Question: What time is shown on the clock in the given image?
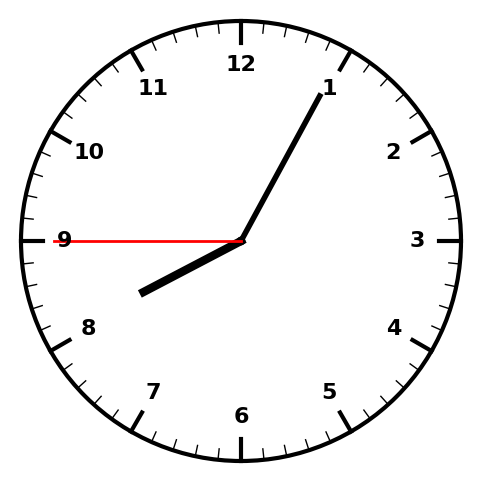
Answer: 08:04:45